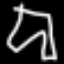
Label: pants